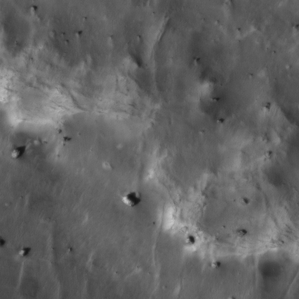
Label: non_frost